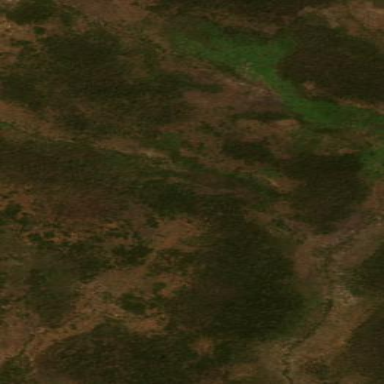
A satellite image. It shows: Beautiful woodland area.